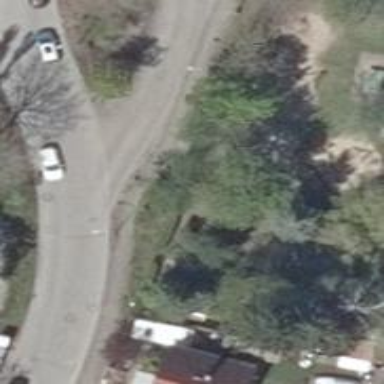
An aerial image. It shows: Alleyway designated as service road.